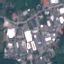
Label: Industrial